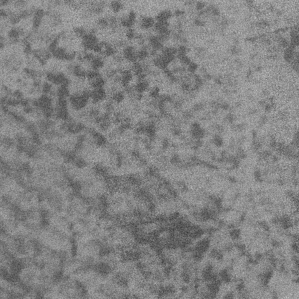
Label: frost